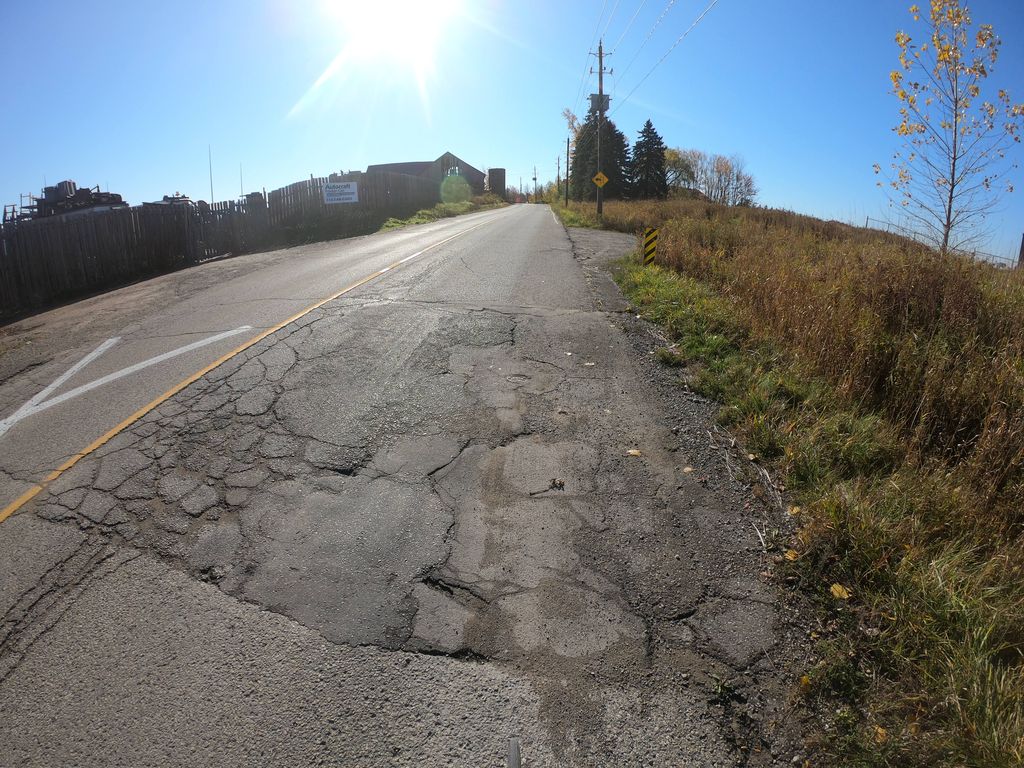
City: kitchener-waterloo